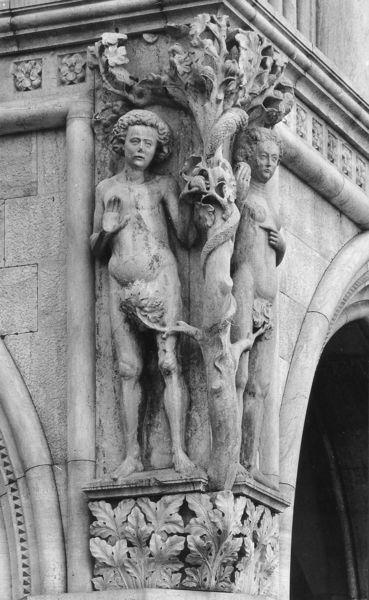
Titel: Venedig, Palazzo Ducale, Reliefs am Aussenbau
Künstler: Filippo Calendario
Standort: Venedig, Dogenpalast (EU - I - Venetien)
Schlagwörter: baum, blätter, hand, laub, pfeiler, gebäude, ornament, stein, kirche, skulptur, relief, bogen, adam, eva, schlange, fries, gesims, sündenfall, eckpfeiler, adam und eva, akanthus, akantus, akanthusblätter, schöpfung, architekturgebunden, relief#stein, kirche fries